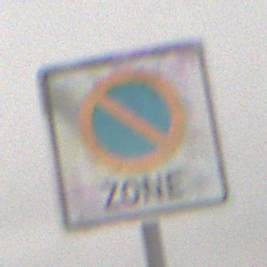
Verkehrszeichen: BeginnEingeschraenktesHalteverbotZone
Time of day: Midday
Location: Outdoor (Nature)
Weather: Overcast
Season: Winter
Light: Natural